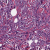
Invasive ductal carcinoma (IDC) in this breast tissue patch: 1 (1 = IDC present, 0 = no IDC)